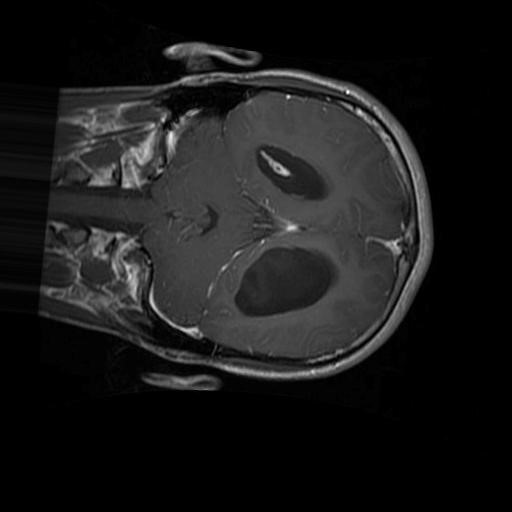
Label: brain_glioma